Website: macys
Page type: delivery-shipping
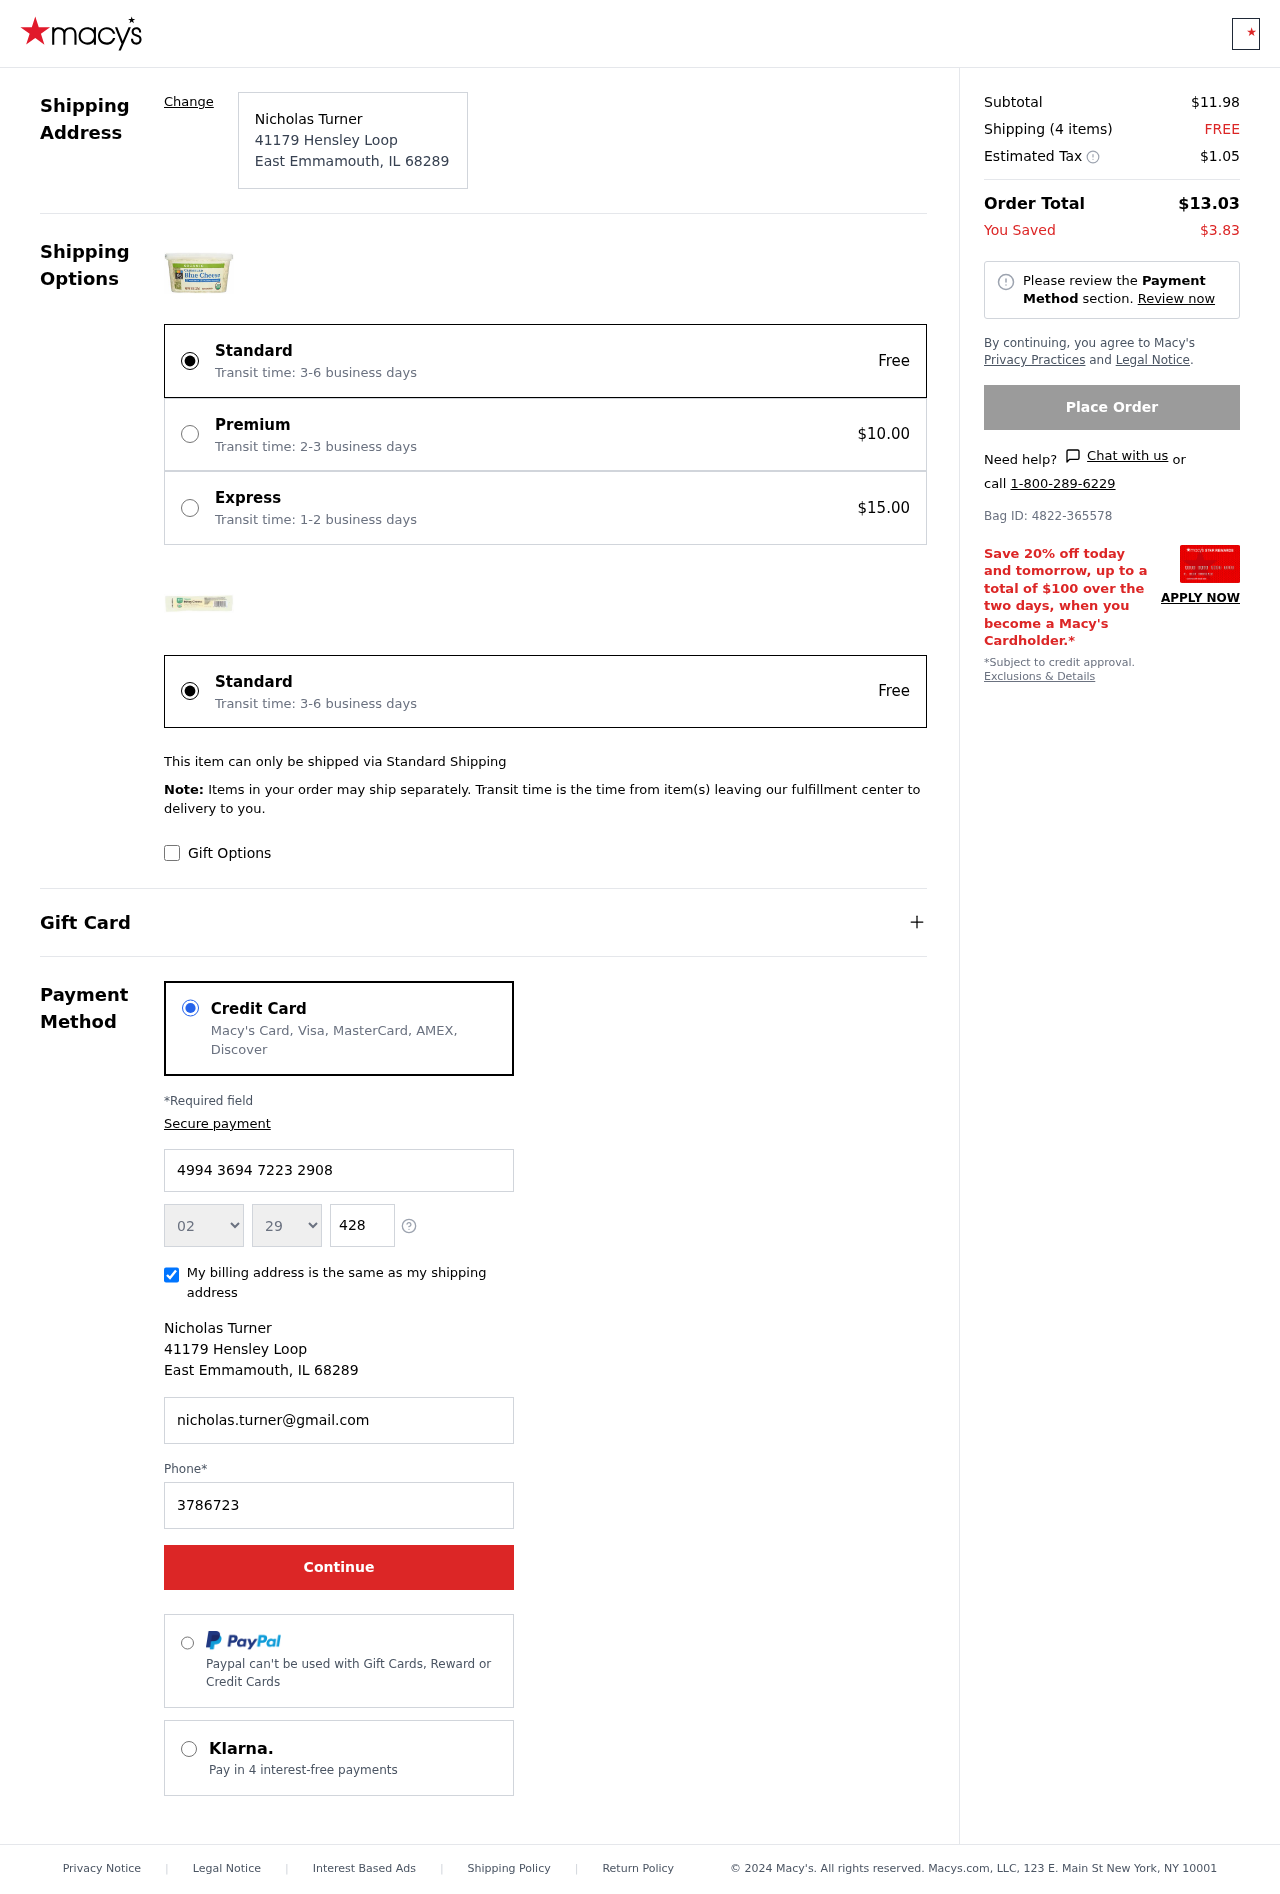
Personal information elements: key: PII_CARD_EXPIRY_MONTH
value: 02
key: PII_CARD_EXPIRY_YEAR
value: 29
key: PII_CITY
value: East Emmamouth
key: PII_CITY_STATE_ZIP
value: East Emmamouth, IL 68289
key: PII_FULLNAME
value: Nicholas Turner
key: PII_POSTCODE
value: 68289
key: PII_STATE_ABBR
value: IL
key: PII_STREET
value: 41179 Hensley Loop
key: PII_CARD_NUMBER
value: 4994 3694 7223 2908
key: PII_CARD_CVV
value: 428
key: PII_EMAIL
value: nicholas.turner@gmail.com
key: PII_PHONE
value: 3786723806
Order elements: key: ORDER_SUBTOTAL
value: $11.98
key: ORDER_NUM_ITEMS
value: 4
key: ORDER_SHIPPING_COST
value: FREE
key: ORDER_TAX
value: $1.05
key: ORDER_TOTAL
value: $13.03
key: ORDER_SAVINGS
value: $3.83
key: ORDER_BAG_ID
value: Bag ID: 4822-365578